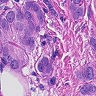
Metastatic tissue present: yes